Question: I am trying to draw this design using OpenGl . I can draw the semicircle arcs with theta from 0 to 3.14. I need to know how can I draw the semicircles on different axis. I tried to experiment with the theta but I couldn't get the desired result. I also needed some help in understanding how I can construct arcs of different lengths.

'''
void circle(float xc,float yc,float a, float b,float c,float r,float u,float v)
{
a=rand()%10;
b=rand()%10;
c=rand()%10;
a=(a/100);b=(b/100);c=(c/100);
int three;
three=rand()%3;
if(three==0)
{
a=1;
}
else if(three==1)
{
b=1;
}
else
c=1;
glColor3f(a,b,c);
glBegin(GL_POINTS);
float x,y;
float theta=0,dtheta;
dtheta=(1/r);
for(theta=u;theta<(v);theta=theta+dtheta)
{
x=xc+r*cos(theta);
y=yc+r*sin(theta);
glVertex2i(x,y);
glFlush();
}
glEnd();
glFlush();
}
void mydisplay()
{
float a,b,c;
srand(time(NULL));
a=rand()%20;
b=rand()%20;
c=rand()%20;
a=a/100;b=b/100;c=c/100;
glClearColor(a,b,c,0.0f);
glClear(GL_COLOR_BUFFER_BIT);
glBegin(GL_POINTS);
float xc=205.00,x,yc=205.00,y;
float theta=0,dtheta,r=2;
dtheta=(3.14/50);
int three;
a=rand()%10;
b=rand()%10;
c=rand()%10;
a=(a/100);b=(b/100);c=(c/100);
three=rand()%3;
if(three==0)
{
a=1;
}
else if(three==1)
{
b=1;
}
else
c=1;
for(r=1;r<=100;r=r+5)
{
x=xc+r*cos(theta);
y=yc+r*sin(theta);
circle(x,y,a,b,c,r,0,3.14);
glFlush();
}
glEnd();
glFlush();
sleep(1);
glutPostRedisplay();
}
'''
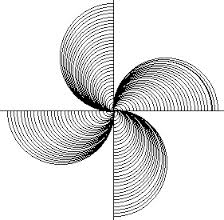
Answer: '''
void circle(float a, float b,float c,float r,float u,float v,float chy,float chx)
{
a=rand()%10;
b=rand()%10;
c=rand()%10;
a=(a/100);b=(b/100);c=(c/100);
int three;
three=rand()%3;
if(three==0)
{
a=1;
}
else if(three==1)
{
b=1;
}
else
c=1;
glColor3f(a,b,c);
glBegin(GL_POINTS);
float x,y,xc=205+chx,yc=205 + chy;
float theta=0,dtheta;
dtheta=(1/r);
for(theta=u;theta<(v);theta=theta+dtheta)
{
x=xc+r*cos(theta);
y=yc+r*sin(theta);
glVertex2i(x,y);
glFlush();
}
glEnd();
glFlush();
}
void mydisplay()
{
float a,b,c;
srand(time(NULL));
a=rand()%20;
b=rand()%20;
c=rand()%20;
a=a/100;b=b/100;c=c/100;
glClearColor(a,b,c,0.0f);
glClear(GL_COLOR_BUFFER_BIT);
glBegin(GL_POINTS);
float xc=205.00,x,yc=205.00,y;
float theta=0,dtheta,r=2;
dtheta=(3.14/50);
int three;
a=rand()%10;
b=rand()%10;
c=rand()%10;
a=(a/100);b=(b/100);c=(c/100);
three=rand()%3;
if(three==0)
{
a=1;
}
else if(three==1)
{
b=1;
}
else
c=1;
for(r=1;r<=100;r=r+5)
{
x=xc+r*cos(theta);
y=yc+r*sin(theta);
circle(a,b,c,r,0,3.14,0,r);
glFlush();
}
for(r=1;r<=100;r=r+5)
{
x=xc+r*cos(theta);
y=yc+r*sin(theta);
circle(a,b,c,r,-3.14/2,-(3.14/2)+3.14,-r,0);
glFlush();
}
for(r=1;r<=100;r=r+5)
{
x=xc+r*cos(theta);
y=yc+r*sin(theta);
circle(a,b,c,r,3.14/2,(2*3.14)-(3.14/2),r,0);
glFlush();
}
for(r=1;r<=100;r=r+5)
{
x=xc+r*cos(theta);
y=yc+r*sin(theta);
circle(a,b,c,r,3.14,(2*3.14),0,-r);
glFlush();
}
glEnd();
glFlush();
sleep(1);
glutPostRedisplay();
}
'''